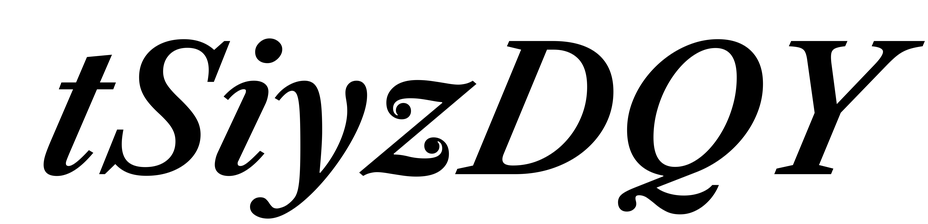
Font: LibreCaslonText-Italic_SemiBold_Italic